Field crop: maize
Growth stage: 2
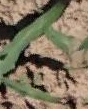
Species: maize